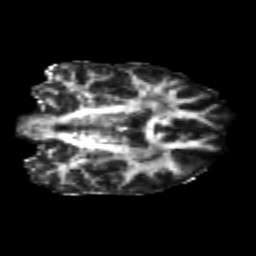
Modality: FA
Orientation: coronal
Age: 22
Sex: female
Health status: healthy
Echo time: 0.074 s